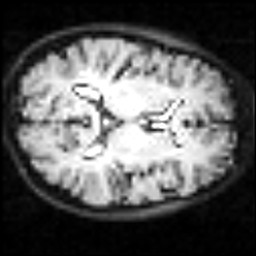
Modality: inplaneT2
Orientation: axial